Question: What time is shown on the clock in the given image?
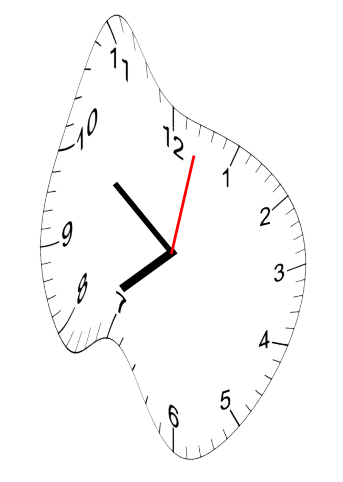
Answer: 07:51:02